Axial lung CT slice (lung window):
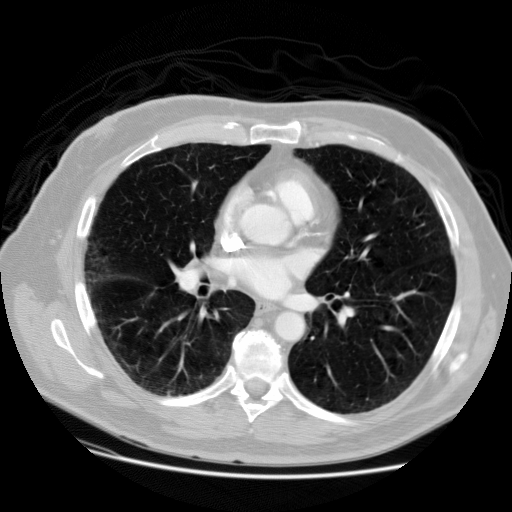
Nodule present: no